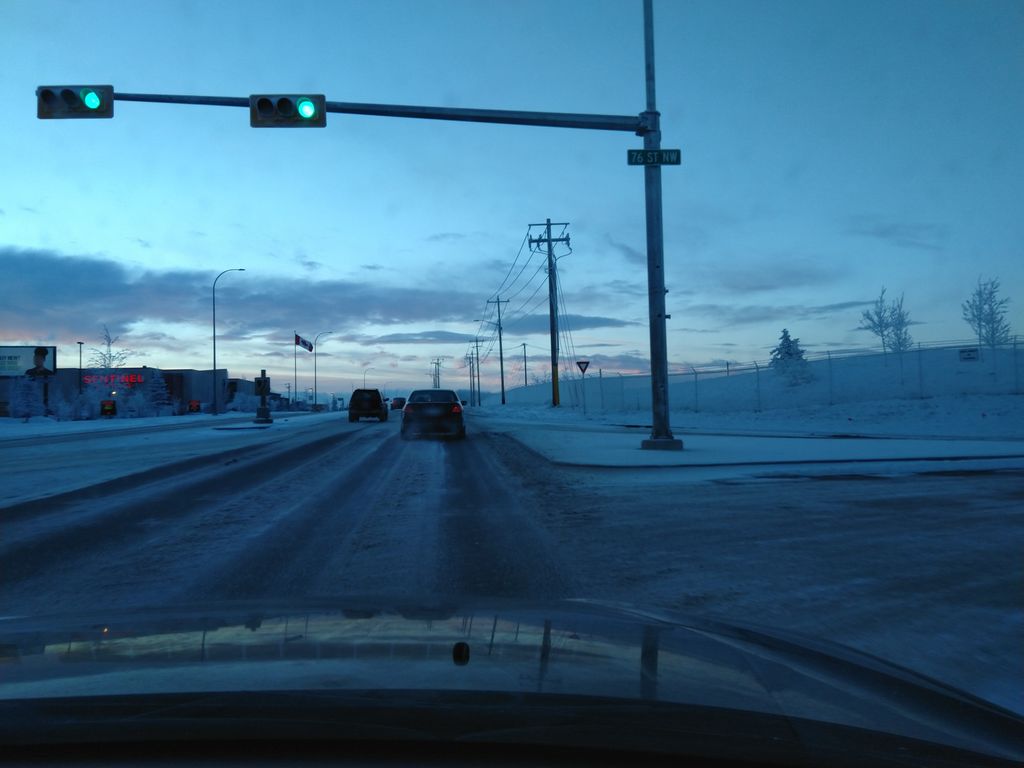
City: calgary